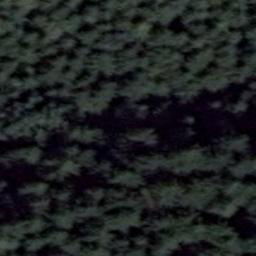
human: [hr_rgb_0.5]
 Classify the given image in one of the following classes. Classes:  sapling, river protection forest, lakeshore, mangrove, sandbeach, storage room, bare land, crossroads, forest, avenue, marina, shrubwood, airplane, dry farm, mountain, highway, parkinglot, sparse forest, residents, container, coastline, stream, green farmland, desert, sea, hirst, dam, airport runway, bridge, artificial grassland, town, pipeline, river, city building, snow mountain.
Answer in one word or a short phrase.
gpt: forest